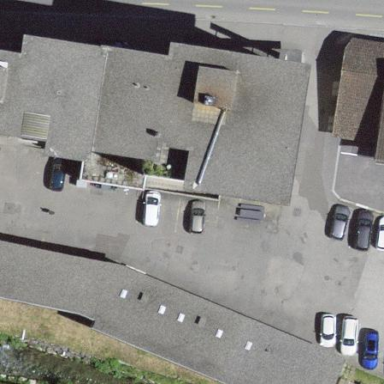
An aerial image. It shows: Residential building.